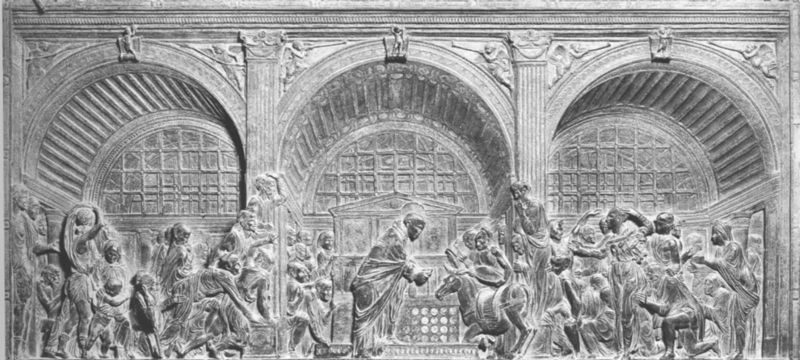
Titel: Relief des Hochaltars, das Eselswunder von Rimini
Künstler: Donatello
Standort: Padua, Basilica del Santo (EU - I - Venetien)
Schlagwörter: kampf, mann, frauen, menschen, bewegung, fenster, frau, grau, marmor, männer, pfeiler, raum, schwarz, szene, säulen, gebäude, tier, tiere, leute, menge, versammlung, geschichte, stehen, stein, kirche, drei, händler, innen, kind, personen, arbeit, esel, kinder, pferd, relief, bogen, pilaster, rundbogen, krieg, stuck, bronze, platte, halle, bögen, gewölbe, geben, knien, rom, quadrate, kerker, schattenwurf, rundbögen, romanik, heiliger, heilige, abendmahl, biblisch, szenen, tonnengewölbe, hallen, fenmster, flies, frieß, tonnengewölne, 3 bögen